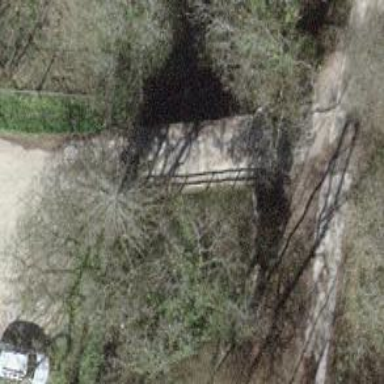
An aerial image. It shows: Concrete bridge over grade3 track.